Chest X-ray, PA view. Patient: 52 years old, sex M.
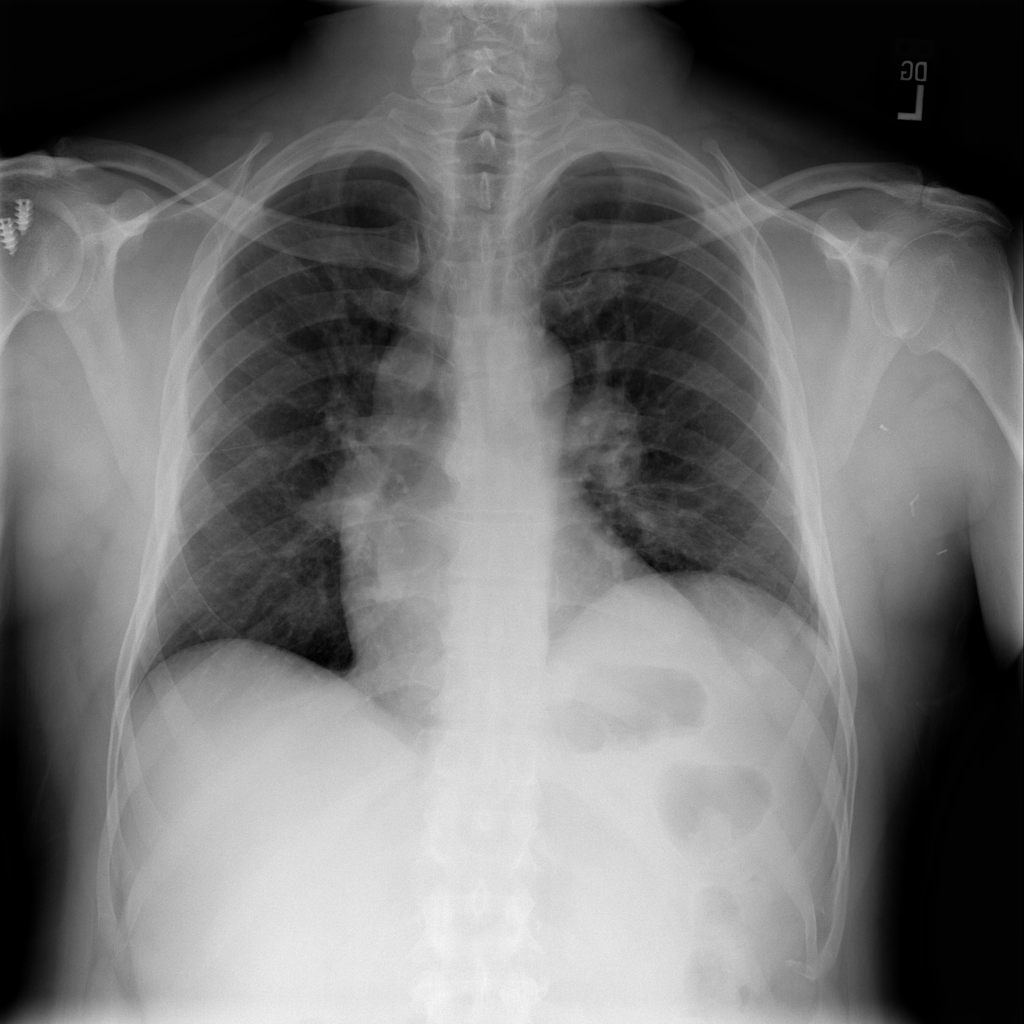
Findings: No Finding